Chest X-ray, PA view. Patient: 40 years old, sex F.
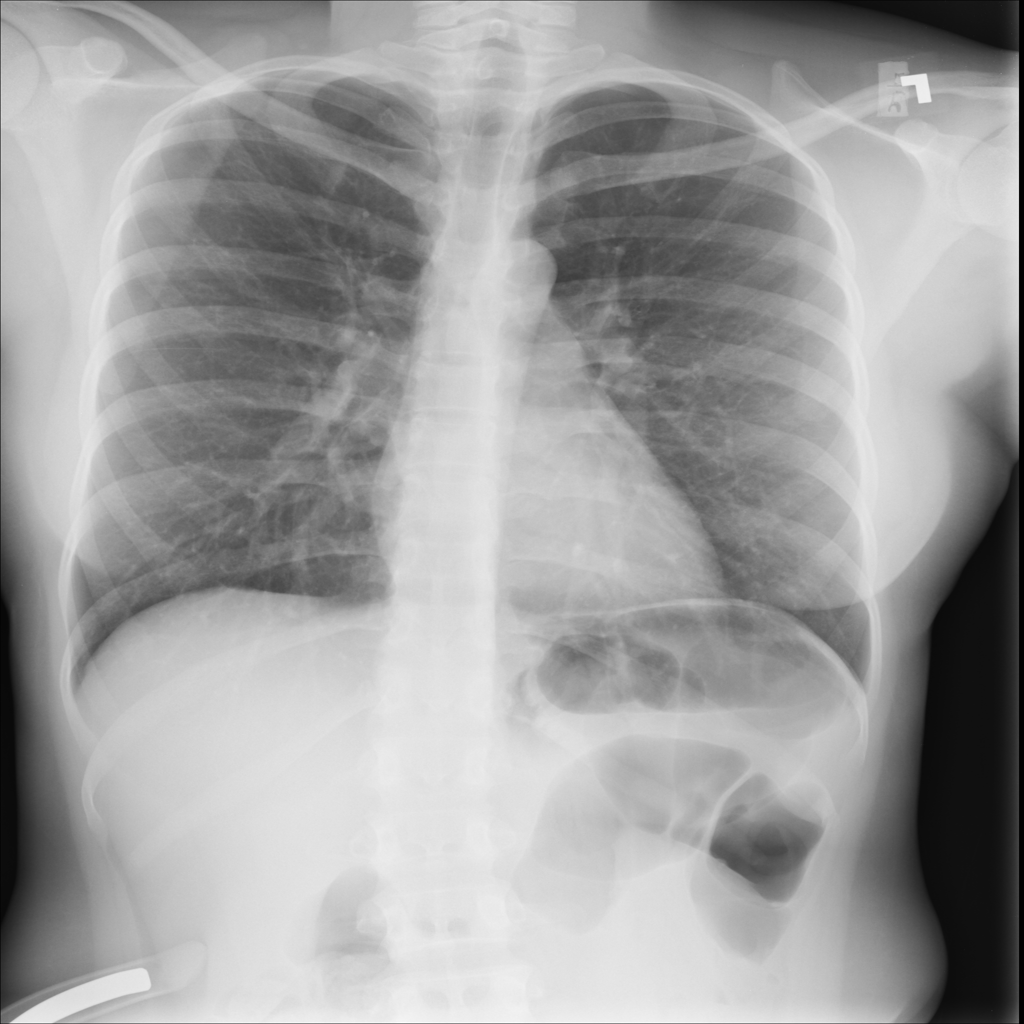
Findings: No Finding